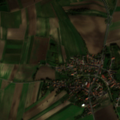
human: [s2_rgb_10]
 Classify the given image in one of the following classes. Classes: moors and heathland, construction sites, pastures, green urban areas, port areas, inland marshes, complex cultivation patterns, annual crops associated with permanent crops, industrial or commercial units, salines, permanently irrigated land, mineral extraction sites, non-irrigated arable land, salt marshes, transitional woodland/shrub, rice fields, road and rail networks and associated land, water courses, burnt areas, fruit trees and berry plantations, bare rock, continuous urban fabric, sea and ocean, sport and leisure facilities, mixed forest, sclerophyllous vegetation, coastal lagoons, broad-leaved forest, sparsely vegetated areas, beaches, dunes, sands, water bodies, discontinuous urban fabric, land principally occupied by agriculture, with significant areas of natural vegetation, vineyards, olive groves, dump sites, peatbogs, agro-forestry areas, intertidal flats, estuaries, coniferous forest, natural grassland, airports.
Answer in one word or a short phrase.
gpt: discontinuous urban fabric, non-irrigated arable land, vineyards, complex cultivation patterns